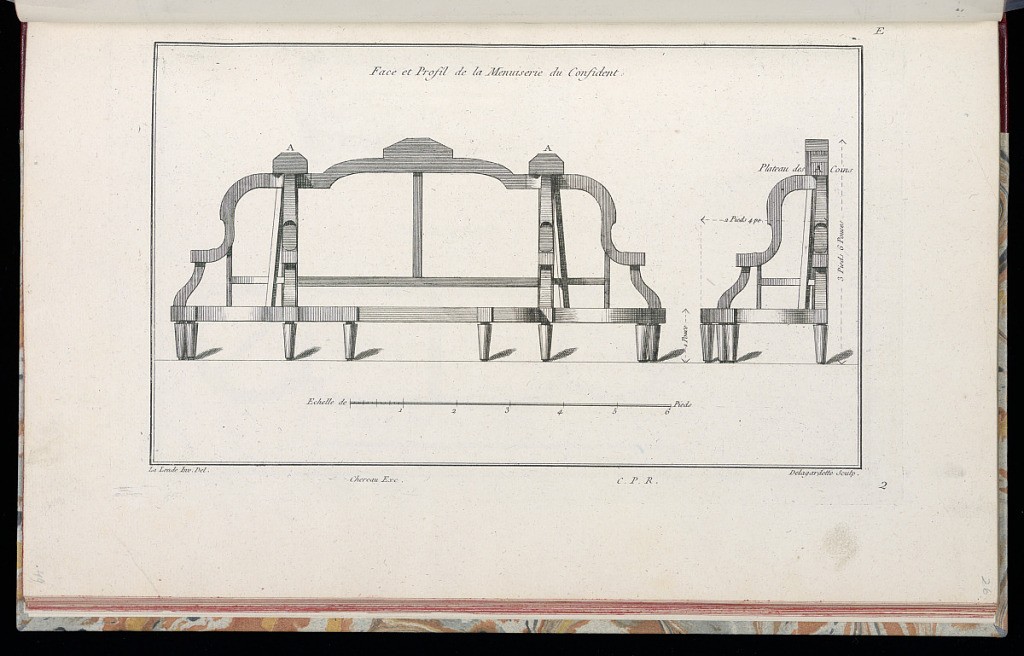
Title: Face et Profil de la Menuiserie du Confident
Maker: Richard de Lalonde, French, active 1780–96
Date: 1775-1788
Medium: Etching on off-white laid paper
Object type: Print
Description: Frontal and profiled views of the carpentry design for the "Confidence" couch (1921-6-279-25). The plate is signed and numbered.